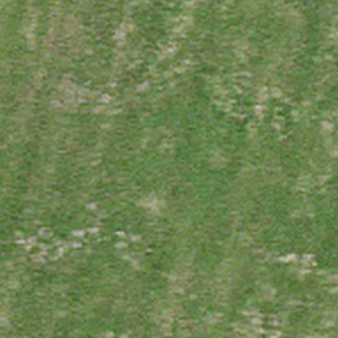
Label: other